The image folds the raw vibration samples of a bearing signal into a 2-D grayscale square (signal-to-image encoding). Determine the bearing's health state. Answer with exactly one of: normal, inner_race, outer_race, ball.
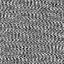
Answer: outer_race